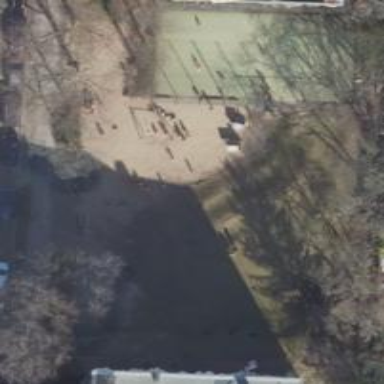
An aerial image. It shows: Playground with swings.